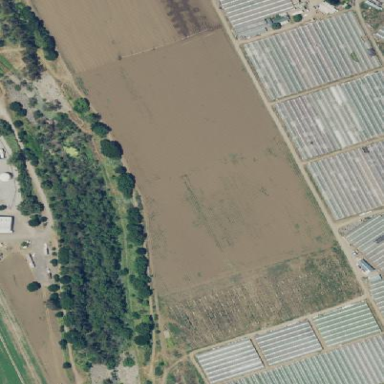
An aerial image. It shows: Farm area.